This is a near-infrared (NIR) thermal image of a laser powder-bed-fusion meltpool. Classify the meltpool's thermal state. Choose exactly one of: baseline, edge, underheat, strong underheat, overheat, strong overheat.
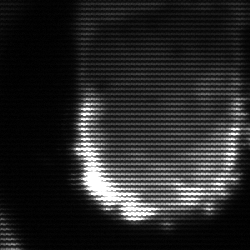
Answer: baseline